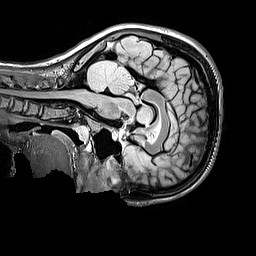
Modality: FLAIR
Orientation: sagittal
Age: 9
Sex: female
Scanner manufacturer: siemens
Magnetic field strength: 3 T
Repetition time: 5 s
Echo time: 0.388 s